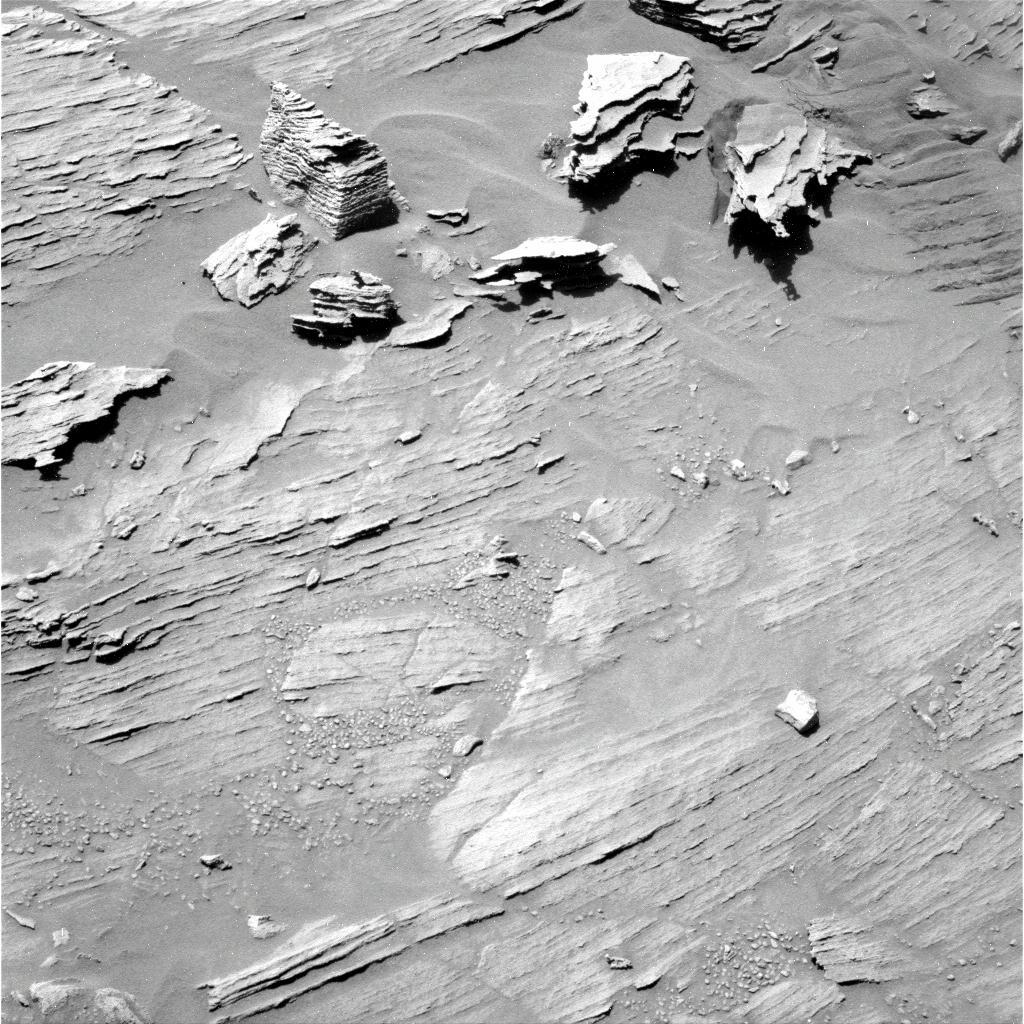
Terrain classes present: Bedrock, Gravel / Sand / Soil, Rock, Shadow